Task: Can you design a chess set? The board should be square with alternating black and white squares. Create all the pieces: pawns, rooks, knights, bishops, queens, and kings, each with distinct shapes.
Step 1372:
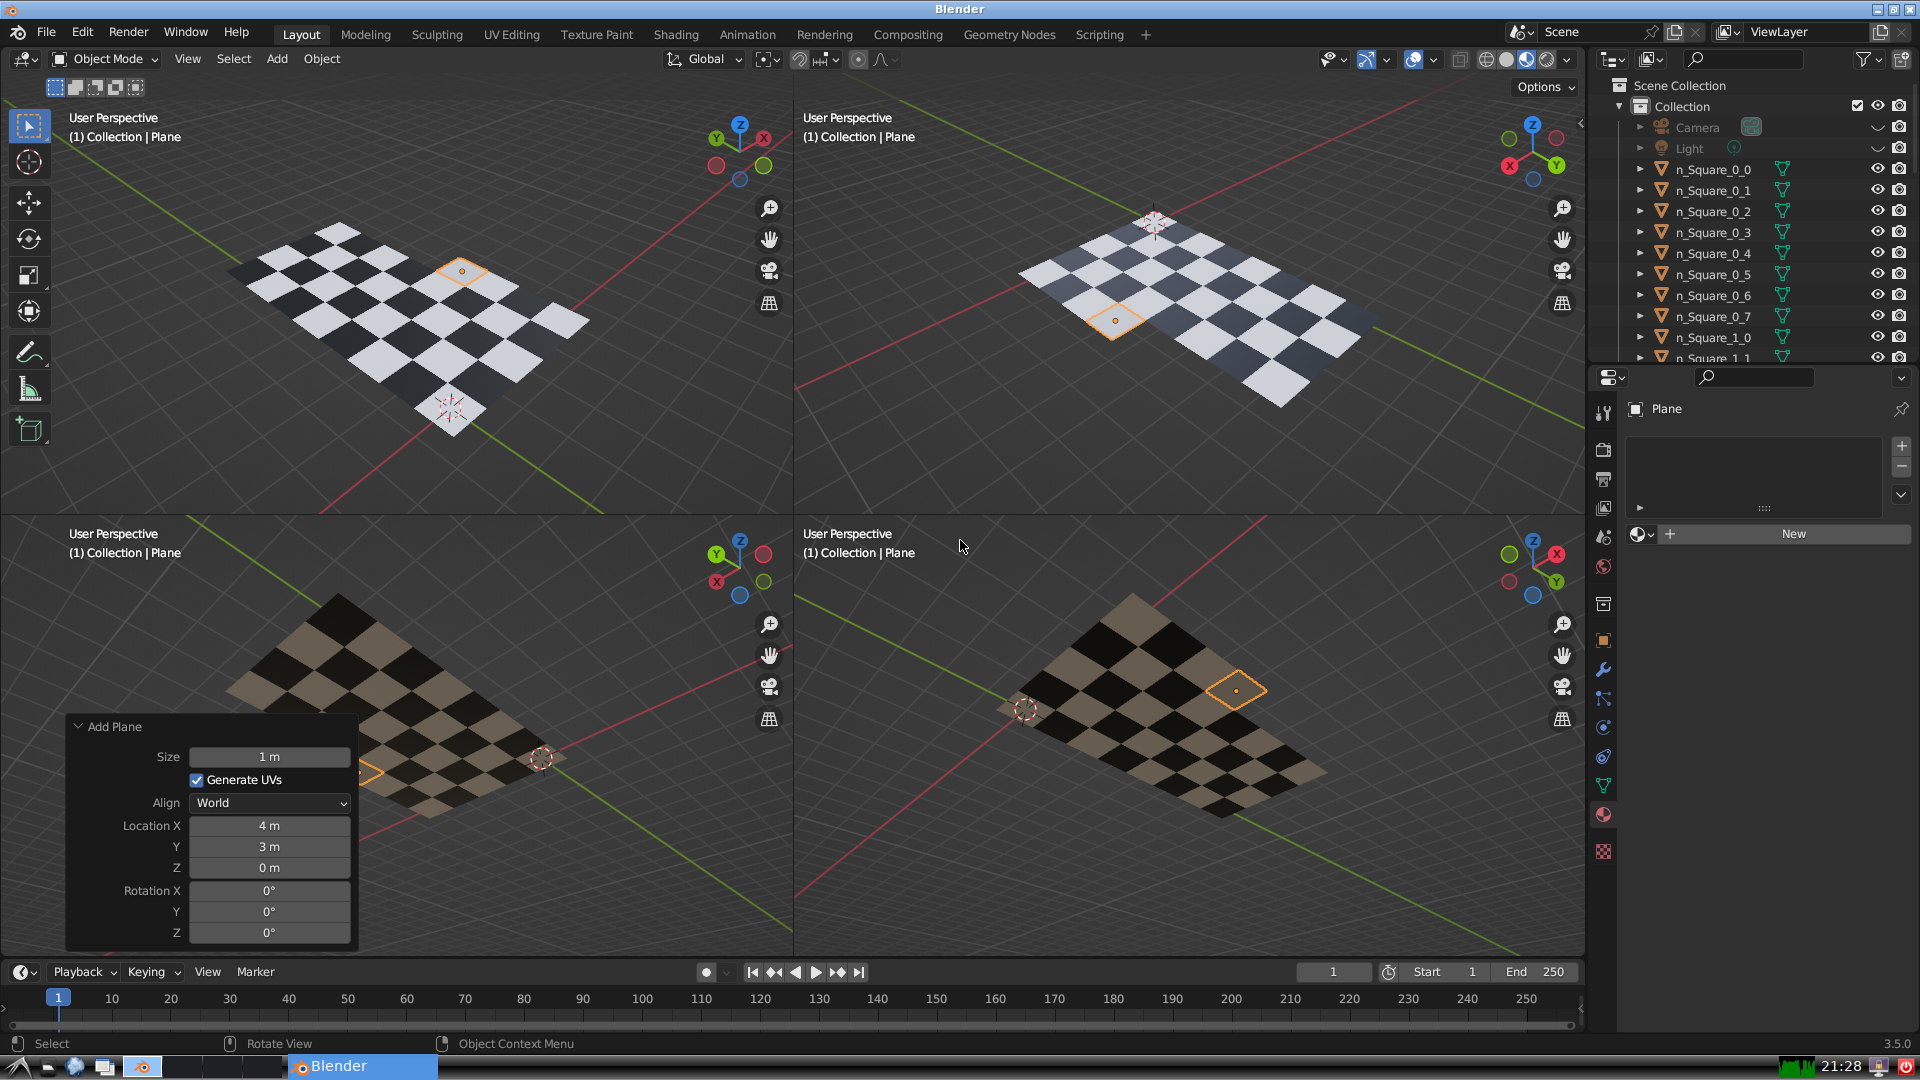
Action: {"key_press": ['Ctrl, Home']}